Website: apple
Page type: customer-info-address
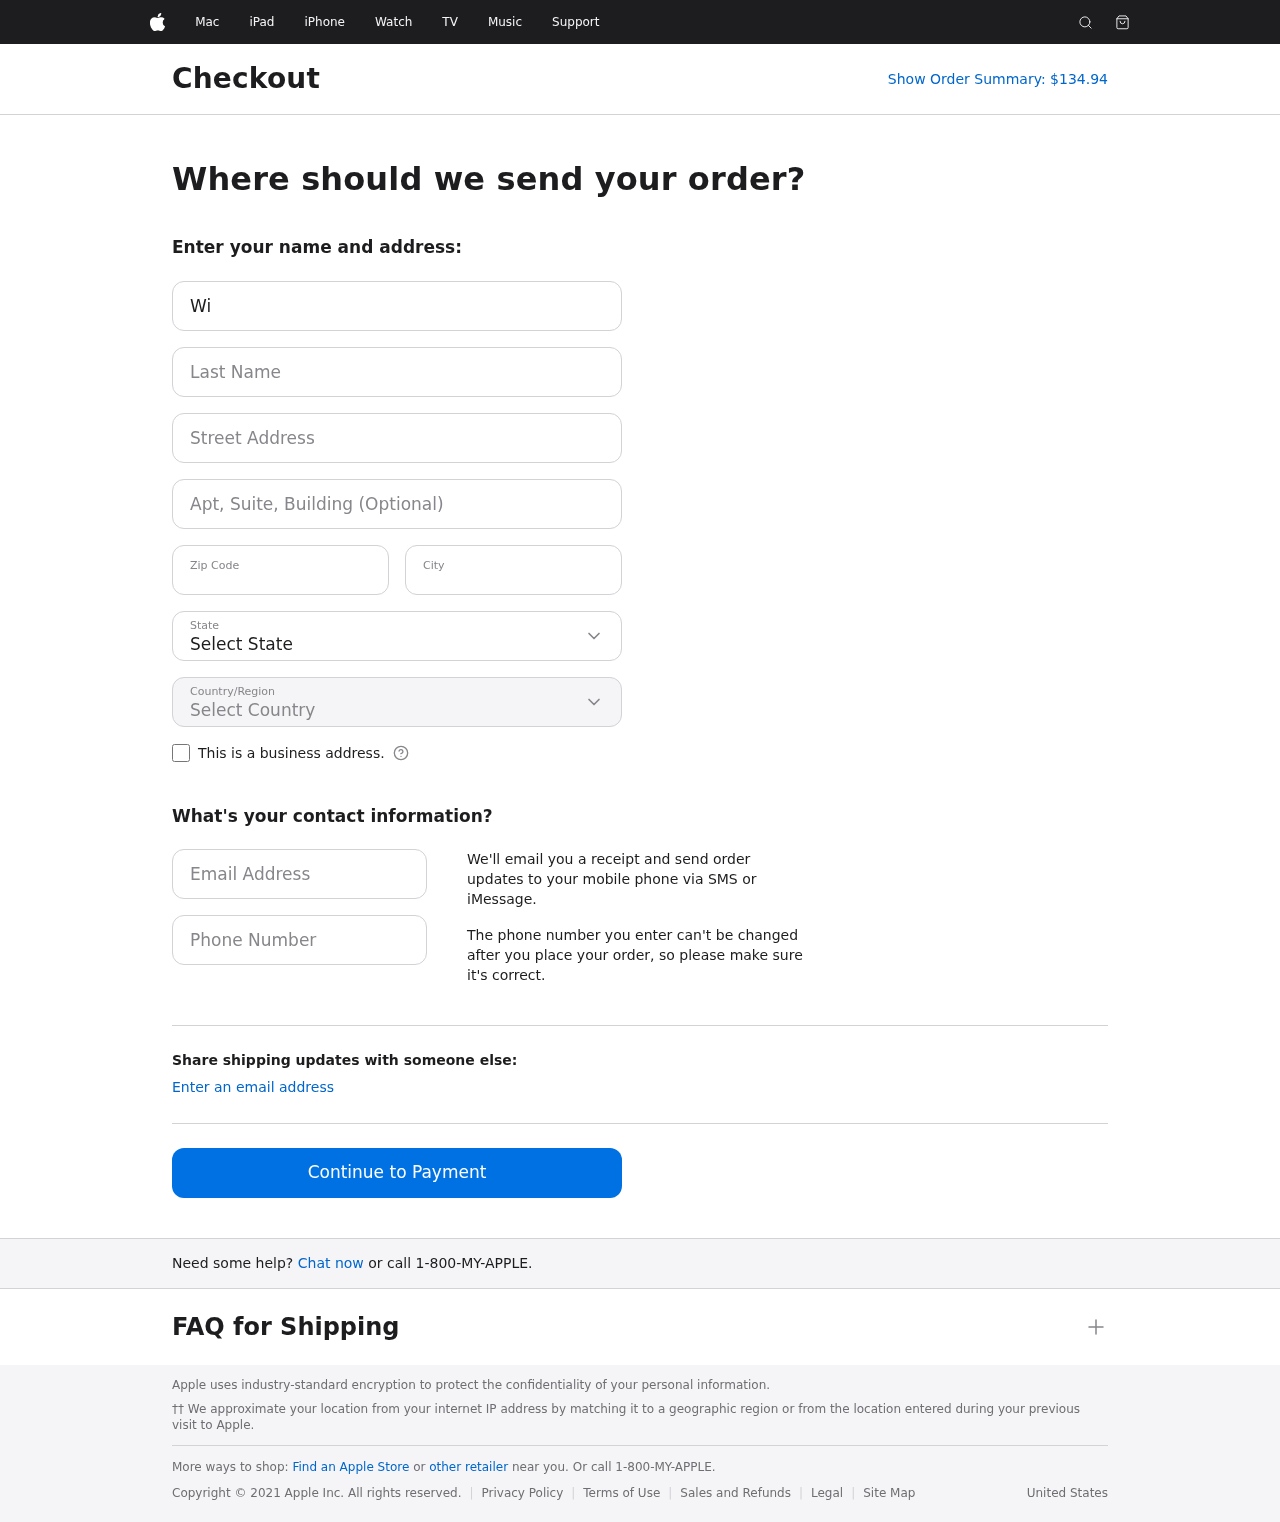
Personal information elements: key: PII_CITY
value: North Kennethstad
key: PII_COUNTRY
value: United States
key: PII_EMAIL
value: william_massey@hotmail.com
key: PII_FIRSTNAME
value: William
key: PII_LASTNAME
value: Massey
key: PII_PHONE
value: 8872262458
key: PII_POSTCODE
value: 79030
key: PII_STATE
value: Montana
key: PII_STREET
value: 605 Smith Run Suite 716
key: PII_STREET2
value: Apt. 332
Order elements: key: ORDER_TOTAL
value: Show Order Summary: $134.94